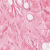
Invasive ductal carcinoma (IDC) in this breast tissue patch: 0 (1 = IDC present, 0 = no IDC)